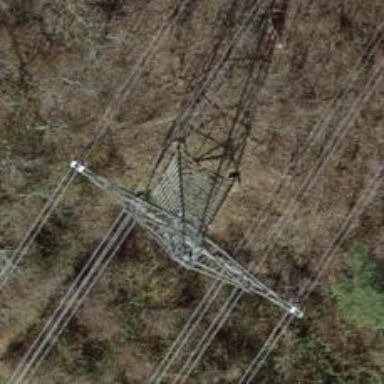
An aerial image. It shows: Power tower.